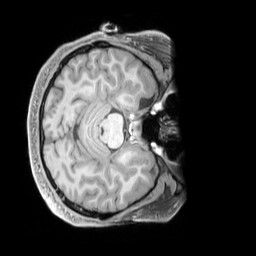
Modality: T1w
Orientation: axial
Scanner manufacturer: siemens
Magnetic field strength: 3 T
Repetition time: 2.3 s
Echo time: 0.00226 s